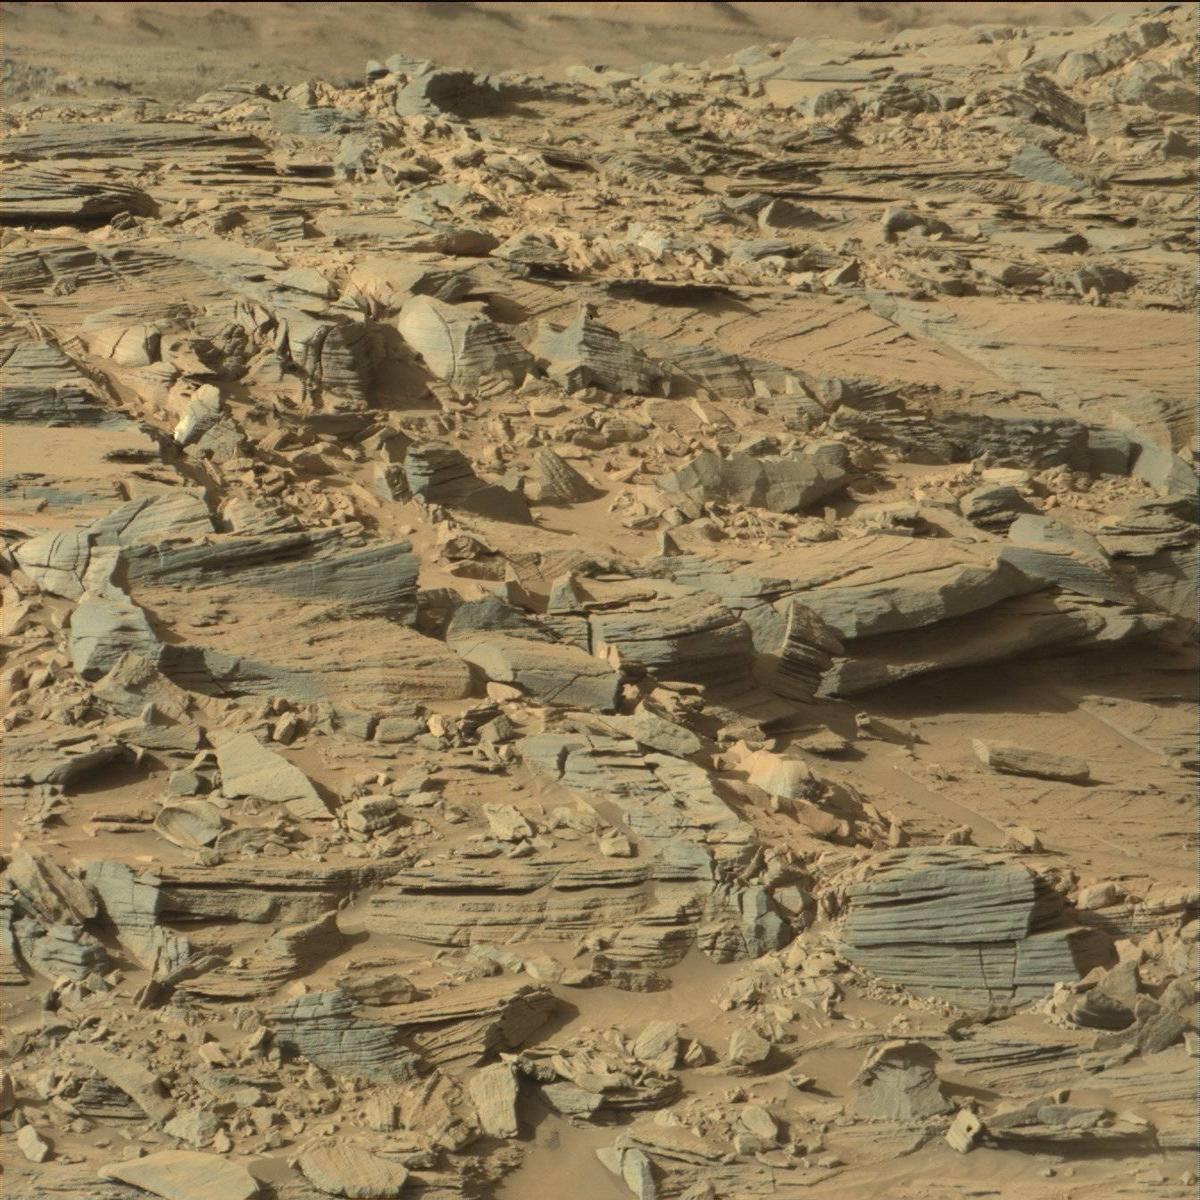
Terrain classes present: Bedrock, Sand / Soil